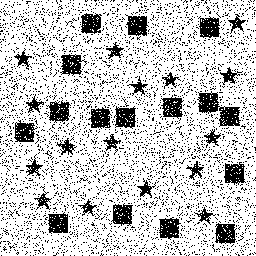
Squares: 16
Triangles: 0
Stars: 16
Total shapes: 32